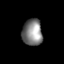
Tissue: lung
Cell type: T cells
Senescence score: 0.2281
Nuclear area (px): 521
Mean DAPI intensity: 129.689